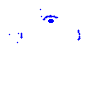
Particle: pion